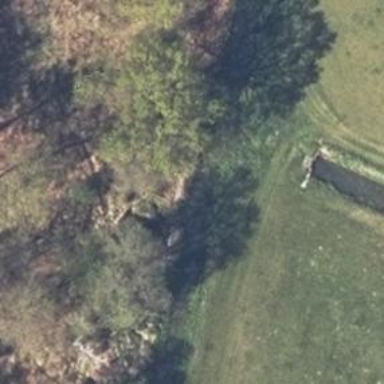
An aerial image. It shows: Culvert tunnel.